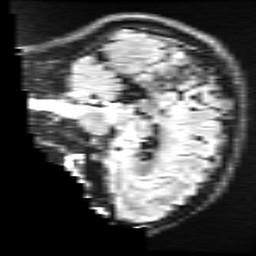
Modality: FLAIR
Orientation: sagittal
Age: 24
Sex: male
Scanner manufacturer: ge
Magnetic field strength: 3 T
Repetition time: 11 s
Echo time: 0.1497 s